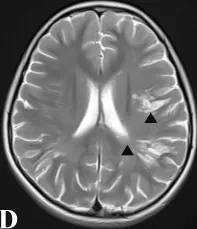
MRI at onset and follow-up.subcortical white matter of the frontal and parietal lobe.
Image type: radiology (mri)